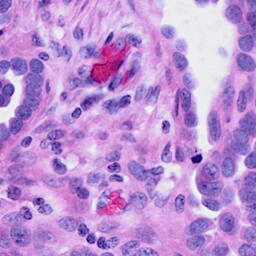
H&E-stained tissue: Ovarian